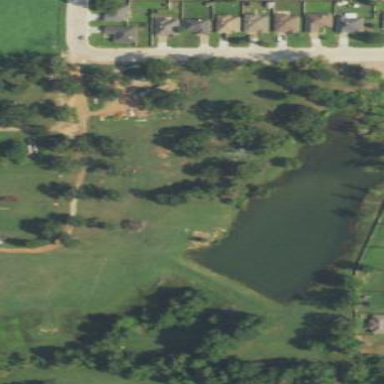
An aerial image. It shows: Pond surrounded by natural water.